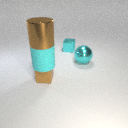
small cyan metal cube to the right of small brown rubber cube